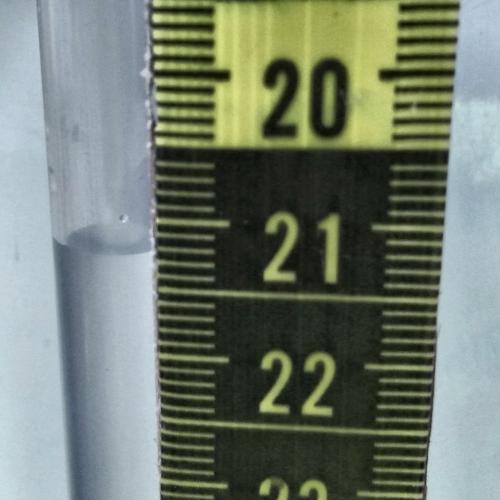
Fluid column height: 21.2 cm